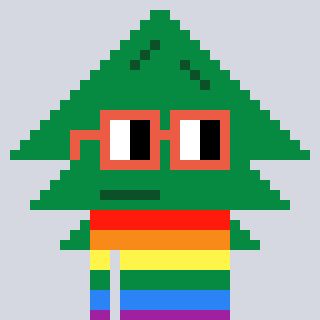
a pixel art character with square orange glasses, a fir-shaped head and a gunk-colored body on a cool background